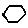
Label: hexagon